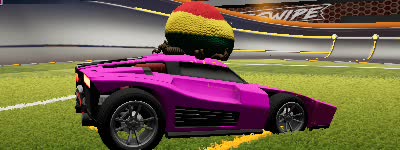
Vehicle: breakout